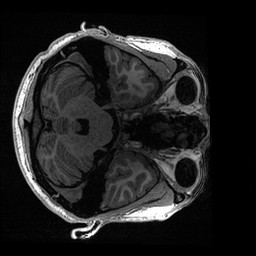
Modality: T1w
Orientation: axial
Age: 20
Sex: male
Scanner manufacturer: ge
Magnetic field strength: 3 T
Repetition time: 0.006952 s
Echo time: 0.00292 s